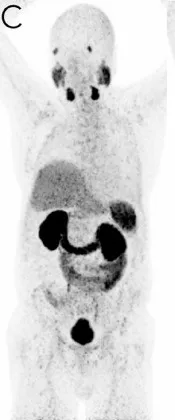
PSMA imaging before and after targeted radioligand therapy with 177Lu-PSMA-617. A 73-year-old male with mCRPC in 2017 with multiple bone and lymph node metastases with increased PSMA expression. Imaging four months (May 15, 2018) ,just over one year (February 11.
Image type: radiology (pet)